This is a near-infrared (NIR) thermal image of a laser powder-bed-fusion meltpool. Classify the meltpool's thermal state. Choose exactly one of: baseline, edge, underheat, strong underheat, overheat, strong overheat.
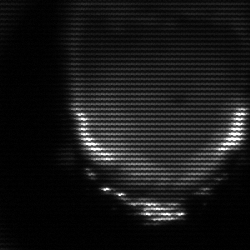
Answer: edge